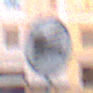
Verkehrszeichen: EndeUeberholverbotKraftfahrzeuge
Umgebung: Outdoor, Urban
Tageszeit: SunriseSunset
Wetter: Clear
Licht: Natural
Jahreszeit: NotSpecified
Kontrast: MediumContrast